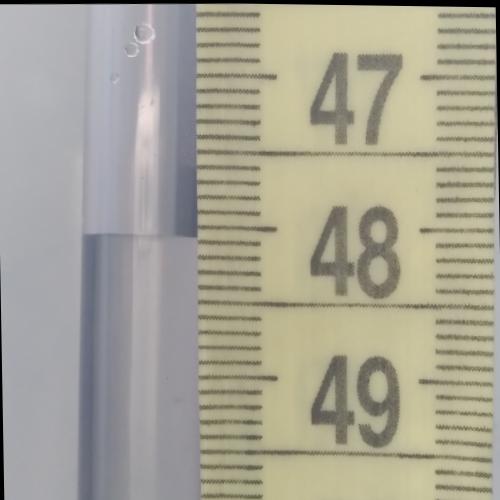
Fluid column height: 48.1 cm